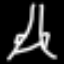
Label: The Eiffel Tower